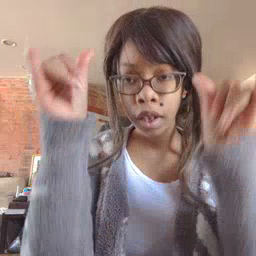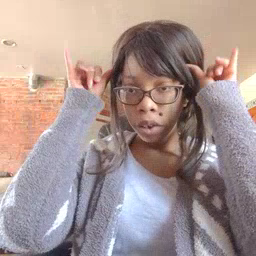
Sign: cowboy